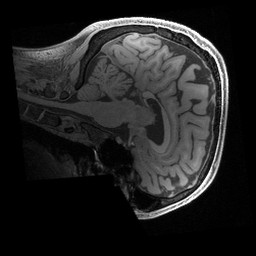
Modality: T1w
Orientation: sagittal
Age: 29
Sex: male
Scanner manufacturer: siemens
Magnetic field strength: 3 T
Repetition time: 2.4 s
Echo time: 0.00241 s